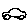
Label: car